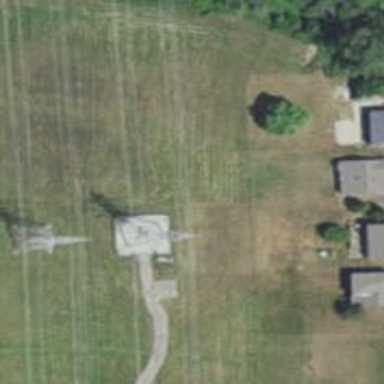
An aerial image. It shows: Power tower.